Question: In the Flash IDE, I have made a dynamic text field bold. When the Flash is compiled and run, the bold styling disappears. How do I retain the bold styling?
: IDE
: SWF

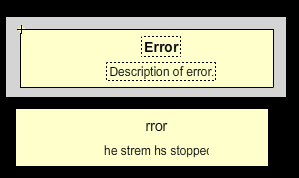
Answer: You're seeing only the characters that were in the TextField initally, because they are automatically embedded, and you have the font lookup set to something other than "Use Device Fonts".
To fix the missing chars, change the font lookup to "Use Device Fonts", or embed both normal and bold "Arial".
The top TextField is not bold because Flash Pro sets the font style only on the text you entered at design time. You can fix it by using 'textField.htmlText = '<b>Bold Text</b>'' instead of 'textField.text = 'Bold Text''.